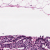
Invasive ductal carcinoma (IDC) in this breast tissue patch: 1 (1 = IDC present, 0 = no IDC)